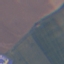
Land use / land cover: AnnualCrop